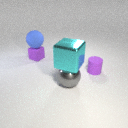
small purple rubber cube to the left of large gray metal sphere